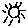
Label: sun